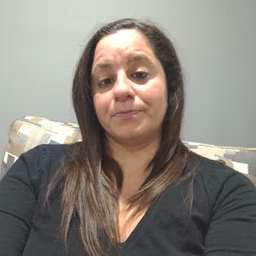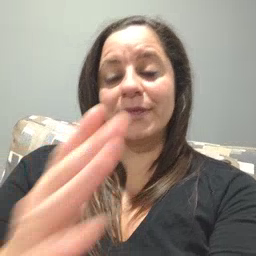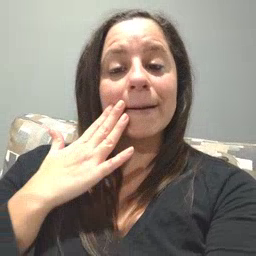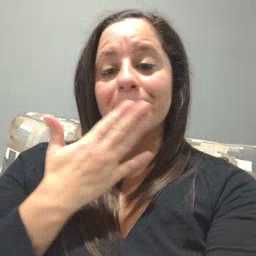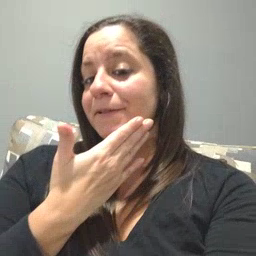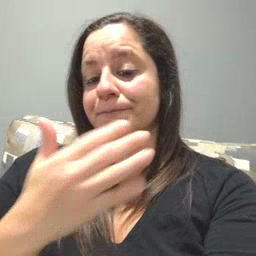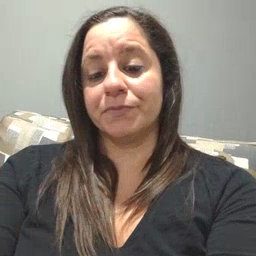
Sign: napkin